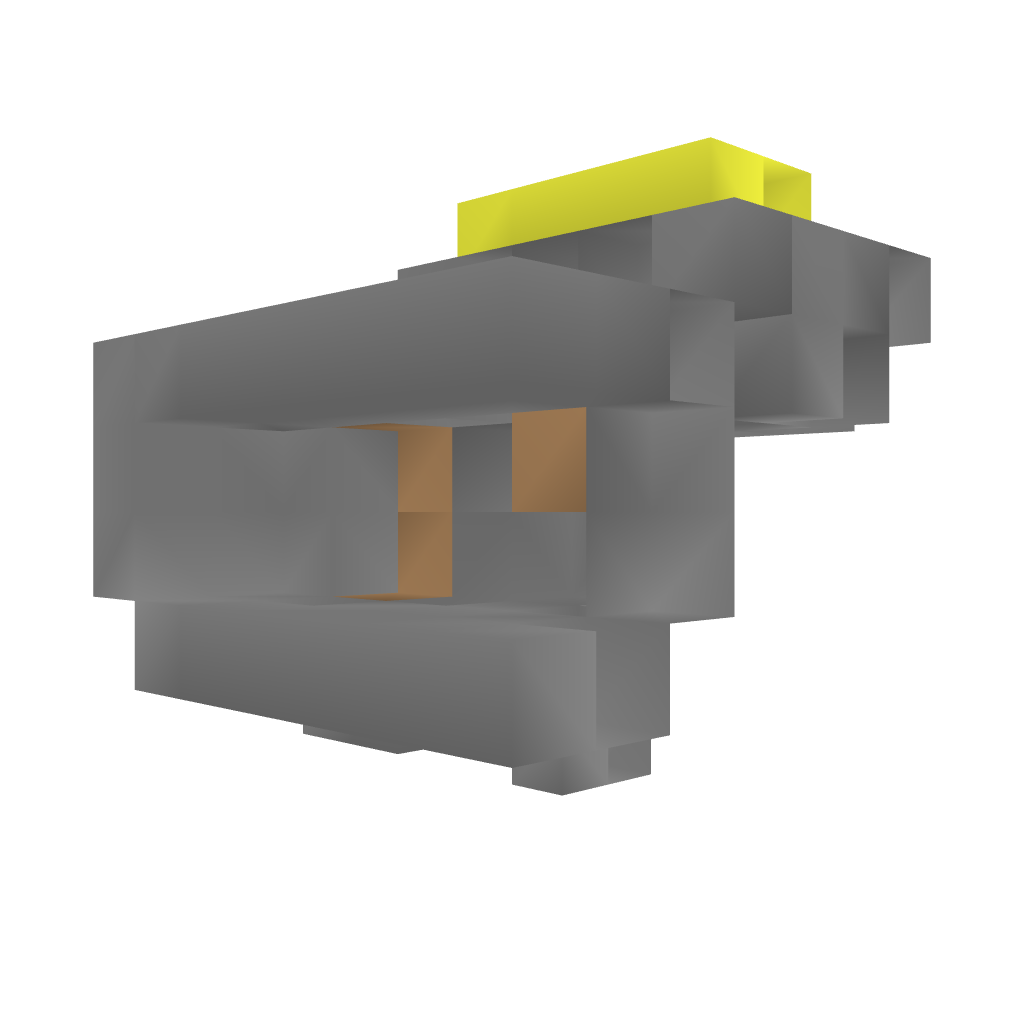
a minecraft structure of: Chicken Farm+Cooker #2 bad low quality